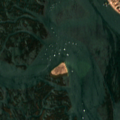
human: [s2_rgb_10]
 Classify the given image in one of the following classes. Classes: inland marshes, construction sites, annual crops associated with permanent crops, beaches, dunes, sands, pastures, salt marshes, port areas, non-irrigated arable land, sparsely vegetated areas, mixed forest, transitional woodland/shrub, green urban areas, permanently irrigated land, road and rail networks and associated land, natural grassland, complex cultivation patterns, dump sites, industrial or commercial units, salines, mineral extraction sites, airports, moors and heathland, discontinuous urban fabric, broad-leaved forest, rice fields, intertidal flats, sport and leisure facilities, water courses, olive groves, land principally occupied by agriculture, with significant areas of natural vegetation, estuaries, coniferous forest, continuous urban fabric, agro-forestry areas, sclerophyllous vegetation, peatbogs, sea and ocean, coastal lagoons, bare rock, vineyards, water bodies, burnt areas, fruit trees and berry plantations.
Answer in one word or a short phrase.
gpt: continuous urban fabric, salt marshes, coastal lagoons